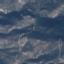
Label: HerbaceousVegetation